Question: I have a Report.
I need to create another one, similar to the one I have. So I created a second report by copying the first one.
Then I created a new DataSet for the new report. I created it also by copying the original dataset (from the first report), and changing the name.
Now, when I want to add the new DataSet in the new Report, it doesn't appear in DataSet option in "new Dataset.."

What am I missing? Why can't I see the DataSet that I've created?
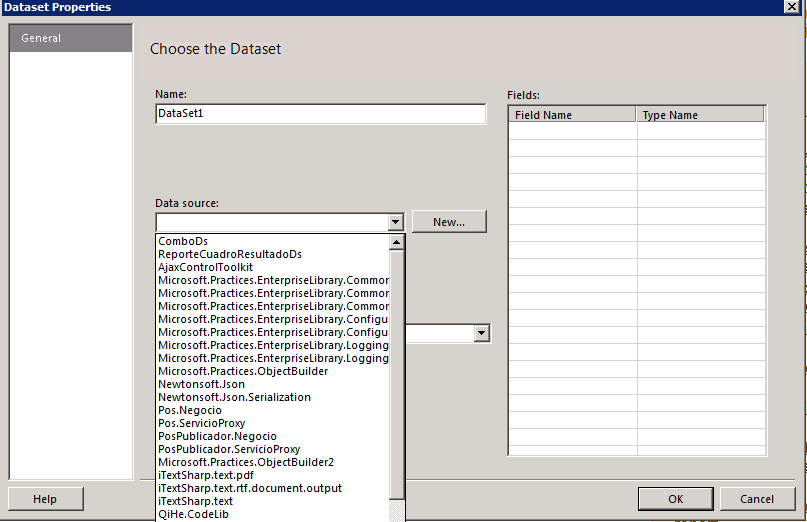
Answer: Finally I solve this. The problem was that when I copied the DataSet, I changed the name of the new one, but in the code behind, the name didn't change. So, I open the DataSet with XML Editor, edit Name, save, re-compile, and it appeared!